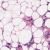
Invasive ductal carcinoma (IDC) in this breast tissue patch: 1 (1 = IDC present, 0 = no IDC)